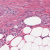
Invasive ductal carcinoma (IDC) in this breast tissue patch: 0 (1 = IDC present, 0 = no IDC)